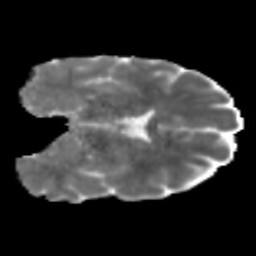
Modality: MD
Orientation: coronal
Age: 46
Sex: male
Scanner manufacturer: siemens
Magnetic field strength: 3 T
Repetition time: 5 s
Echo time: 0.092 s